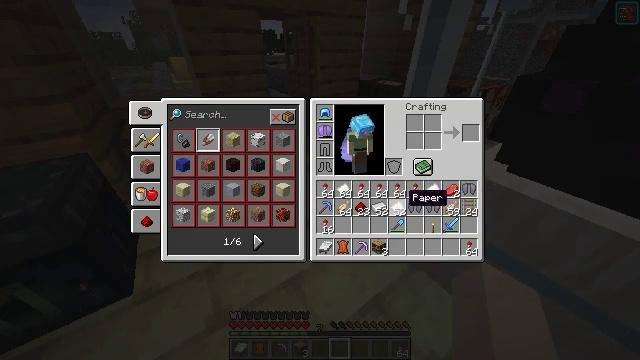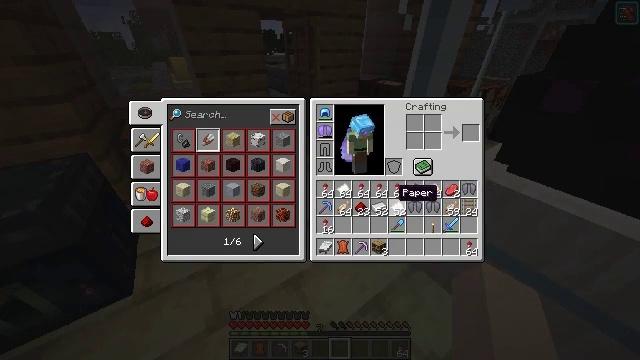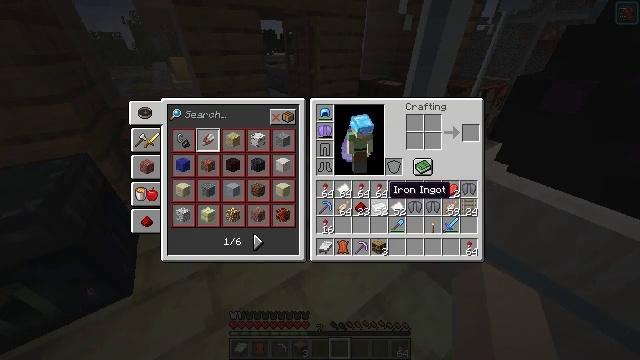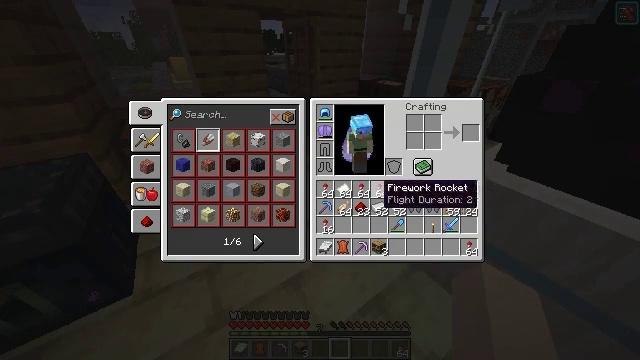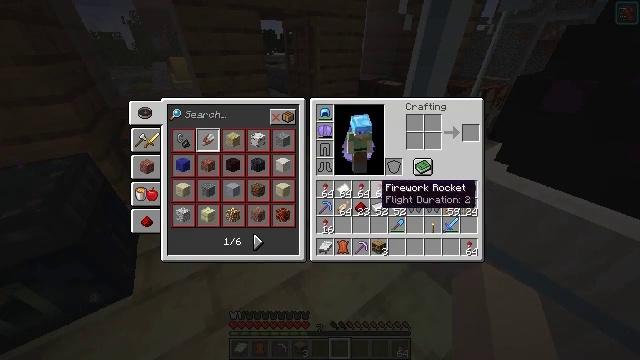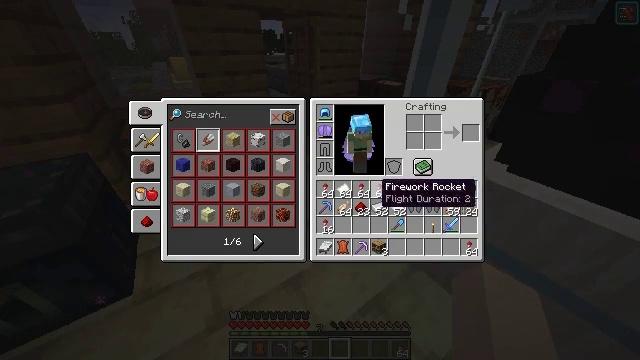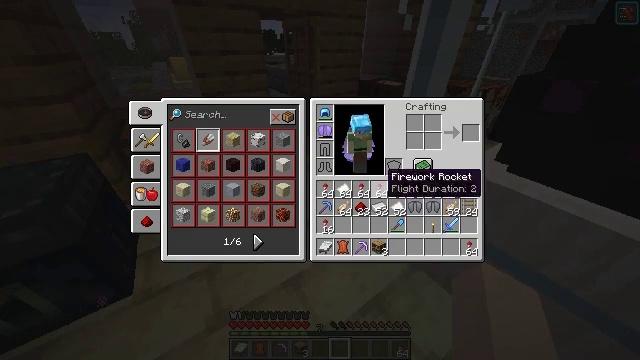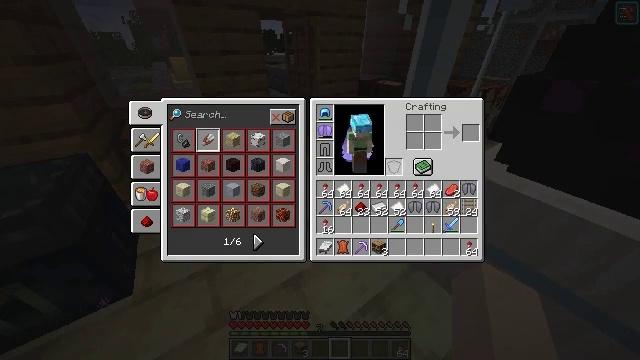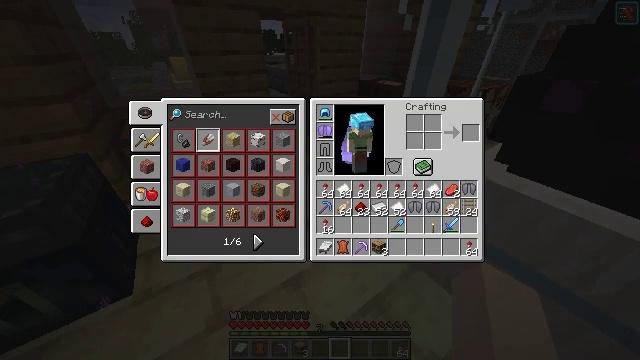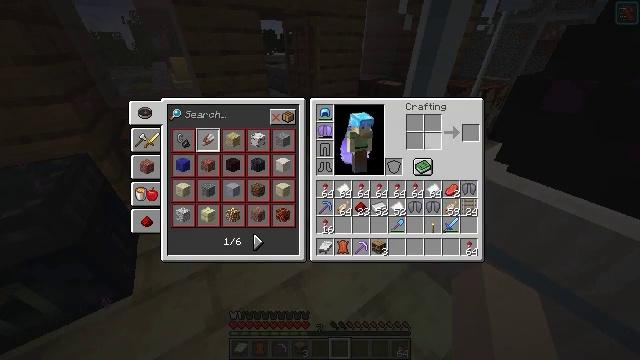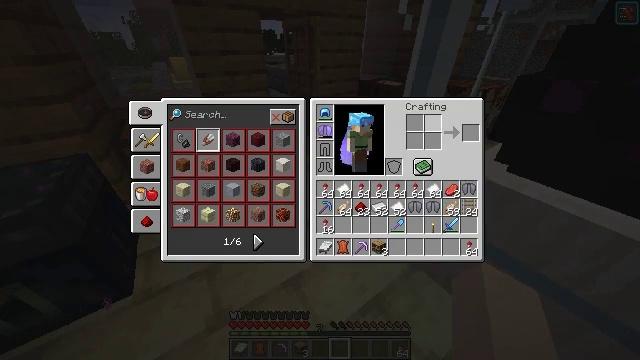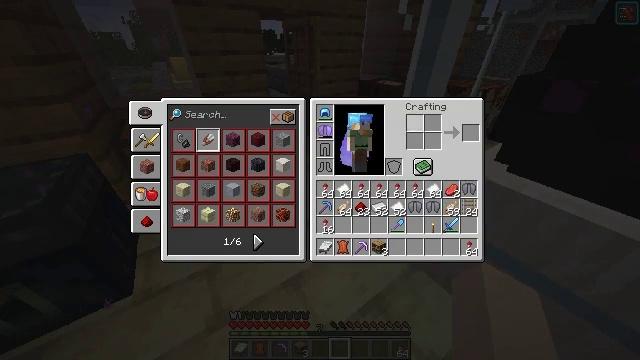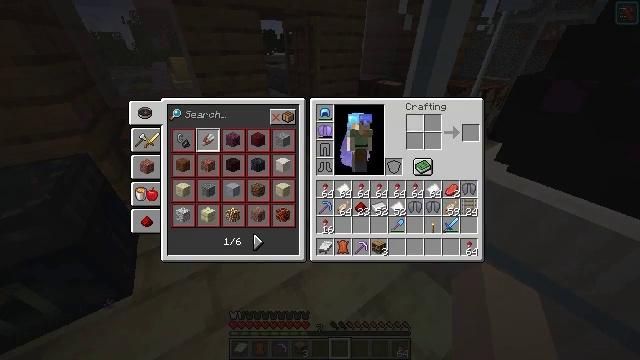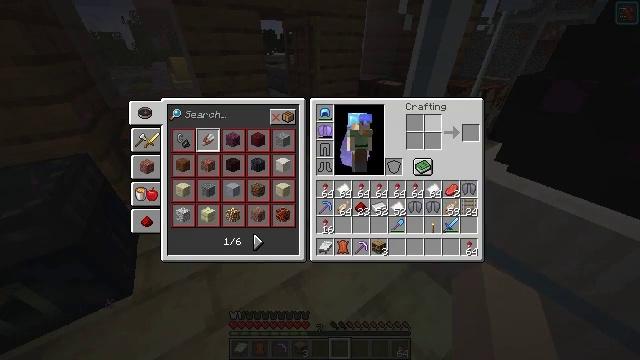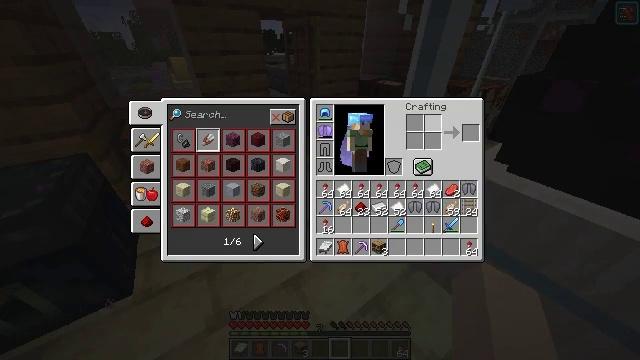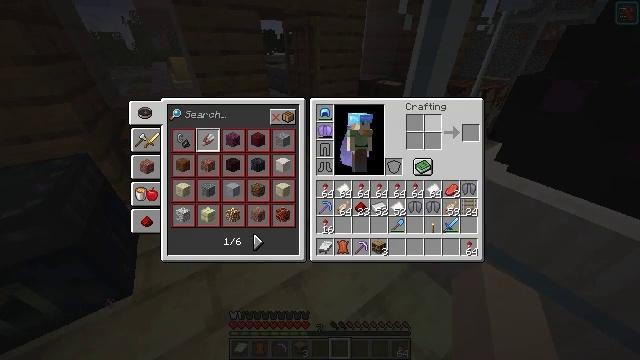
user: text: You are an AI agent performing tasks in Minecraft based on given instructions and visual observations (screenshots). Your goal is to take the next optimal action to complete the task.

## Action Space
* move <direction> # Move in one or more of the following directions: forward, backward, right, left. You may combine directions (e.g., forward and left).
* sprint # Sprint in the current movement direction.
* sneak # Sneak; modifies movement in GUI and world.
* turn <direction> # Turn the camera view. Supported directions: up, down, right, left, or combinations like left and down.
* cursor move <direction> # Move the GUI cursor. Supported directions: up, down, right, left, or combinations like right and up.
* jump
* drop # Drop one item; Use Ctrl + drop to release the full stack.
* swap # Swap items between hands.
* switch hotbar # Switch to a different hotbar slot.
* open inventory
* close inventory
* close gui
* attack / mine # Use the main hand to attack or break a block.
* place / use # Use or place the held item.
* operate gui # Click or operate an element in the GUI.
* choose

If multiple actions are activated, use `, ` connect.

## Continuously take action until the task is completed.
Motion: motion action
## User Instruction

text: Build a compass by arranging iron ingots and redstone in the crafting table.
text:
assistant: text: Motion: cursor move left
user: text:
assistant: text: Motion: cursor move left
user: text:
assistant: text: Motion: no_op
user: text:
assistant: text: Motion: no_op
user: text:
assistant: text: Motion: no_op
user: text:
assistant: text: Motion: cursor move up
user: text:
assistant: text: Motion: cursor move right and up
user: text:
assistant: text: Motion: cursor move right and up
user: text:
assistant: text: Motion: cursor move right and up
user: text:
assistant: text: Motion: cursor move up
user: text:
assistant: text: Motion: cursor move left
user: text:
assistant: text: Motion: no_op
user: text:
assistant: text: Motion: cursor move right
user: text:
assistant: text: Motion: no_op
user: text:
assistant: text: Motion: no_op
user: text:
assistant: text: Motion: no_op
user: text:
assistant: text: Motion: no_op
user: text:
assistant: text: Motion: no_op
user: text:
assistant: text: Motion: no_op
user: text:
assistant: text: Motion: no_op
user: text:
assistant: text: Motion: no_op
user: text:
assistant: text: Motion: no_op
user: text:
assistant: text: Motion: close inventory
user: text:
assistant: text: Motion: turn right and down, close inventory
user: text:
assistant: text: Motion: turn right and up
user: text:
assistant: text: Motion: turn right and up
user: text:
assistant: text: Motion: no_op
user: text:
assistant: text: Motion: turn down
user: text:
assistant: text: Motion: turn right and up
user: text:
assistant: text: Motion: turn right and up